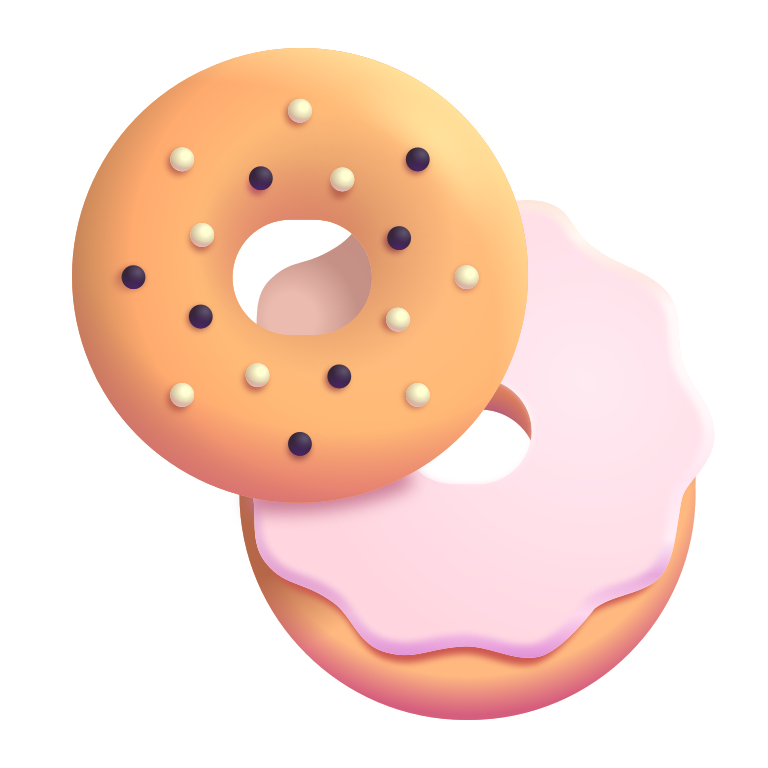
bagel color